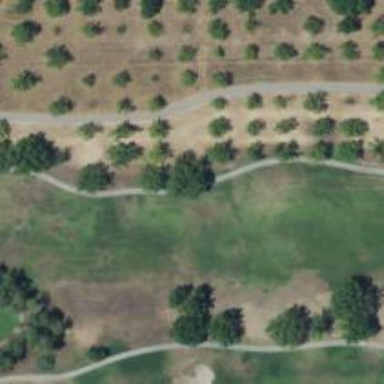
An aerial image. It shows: Path for golf carts.